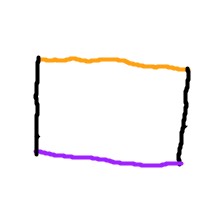
Shape: rectangle